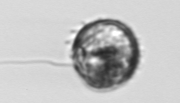
Label: Proterythropsis